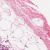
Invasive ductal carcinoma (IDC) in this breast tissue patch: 0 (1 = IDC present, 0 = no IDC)